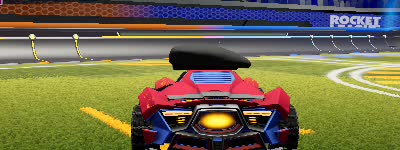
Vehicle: werewolf